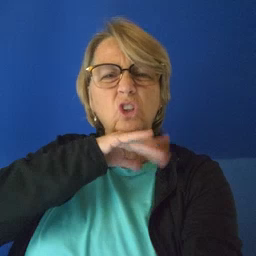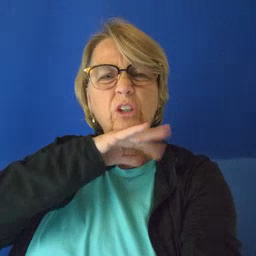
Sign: dirty